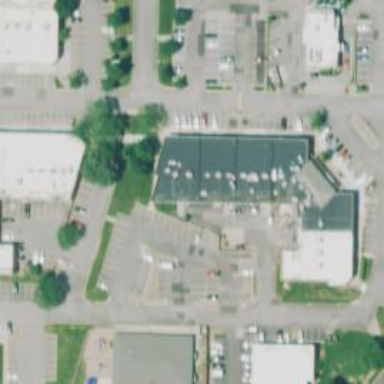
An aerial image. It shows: Veterinary facility.